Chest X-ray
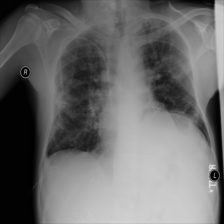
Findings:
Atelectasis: negative
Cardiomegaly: negative
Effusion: positive
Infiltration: negative
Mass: negative
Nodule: positive
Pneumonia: positive
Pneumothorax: negative
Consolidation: negative
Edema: positive
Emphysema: negative
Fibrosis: negative
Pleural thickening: negative
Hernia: negative